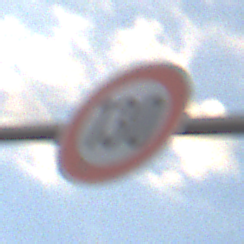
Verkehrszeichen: Geschwindigkeit130
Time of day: SunriseSunset
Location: Outdoor (Nature)
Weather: PartlyCloudy
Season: NotSpecified
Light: Natural